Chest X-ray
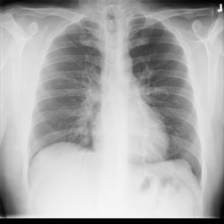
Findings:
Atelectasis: negative
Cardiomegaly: negative
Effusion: negative
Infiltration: negative
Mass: negative
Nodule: negative
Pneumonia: negative
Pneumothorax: negative
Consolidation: negative
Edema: negative
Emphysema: negative
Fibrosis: negative
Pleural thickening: negative
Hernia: negative